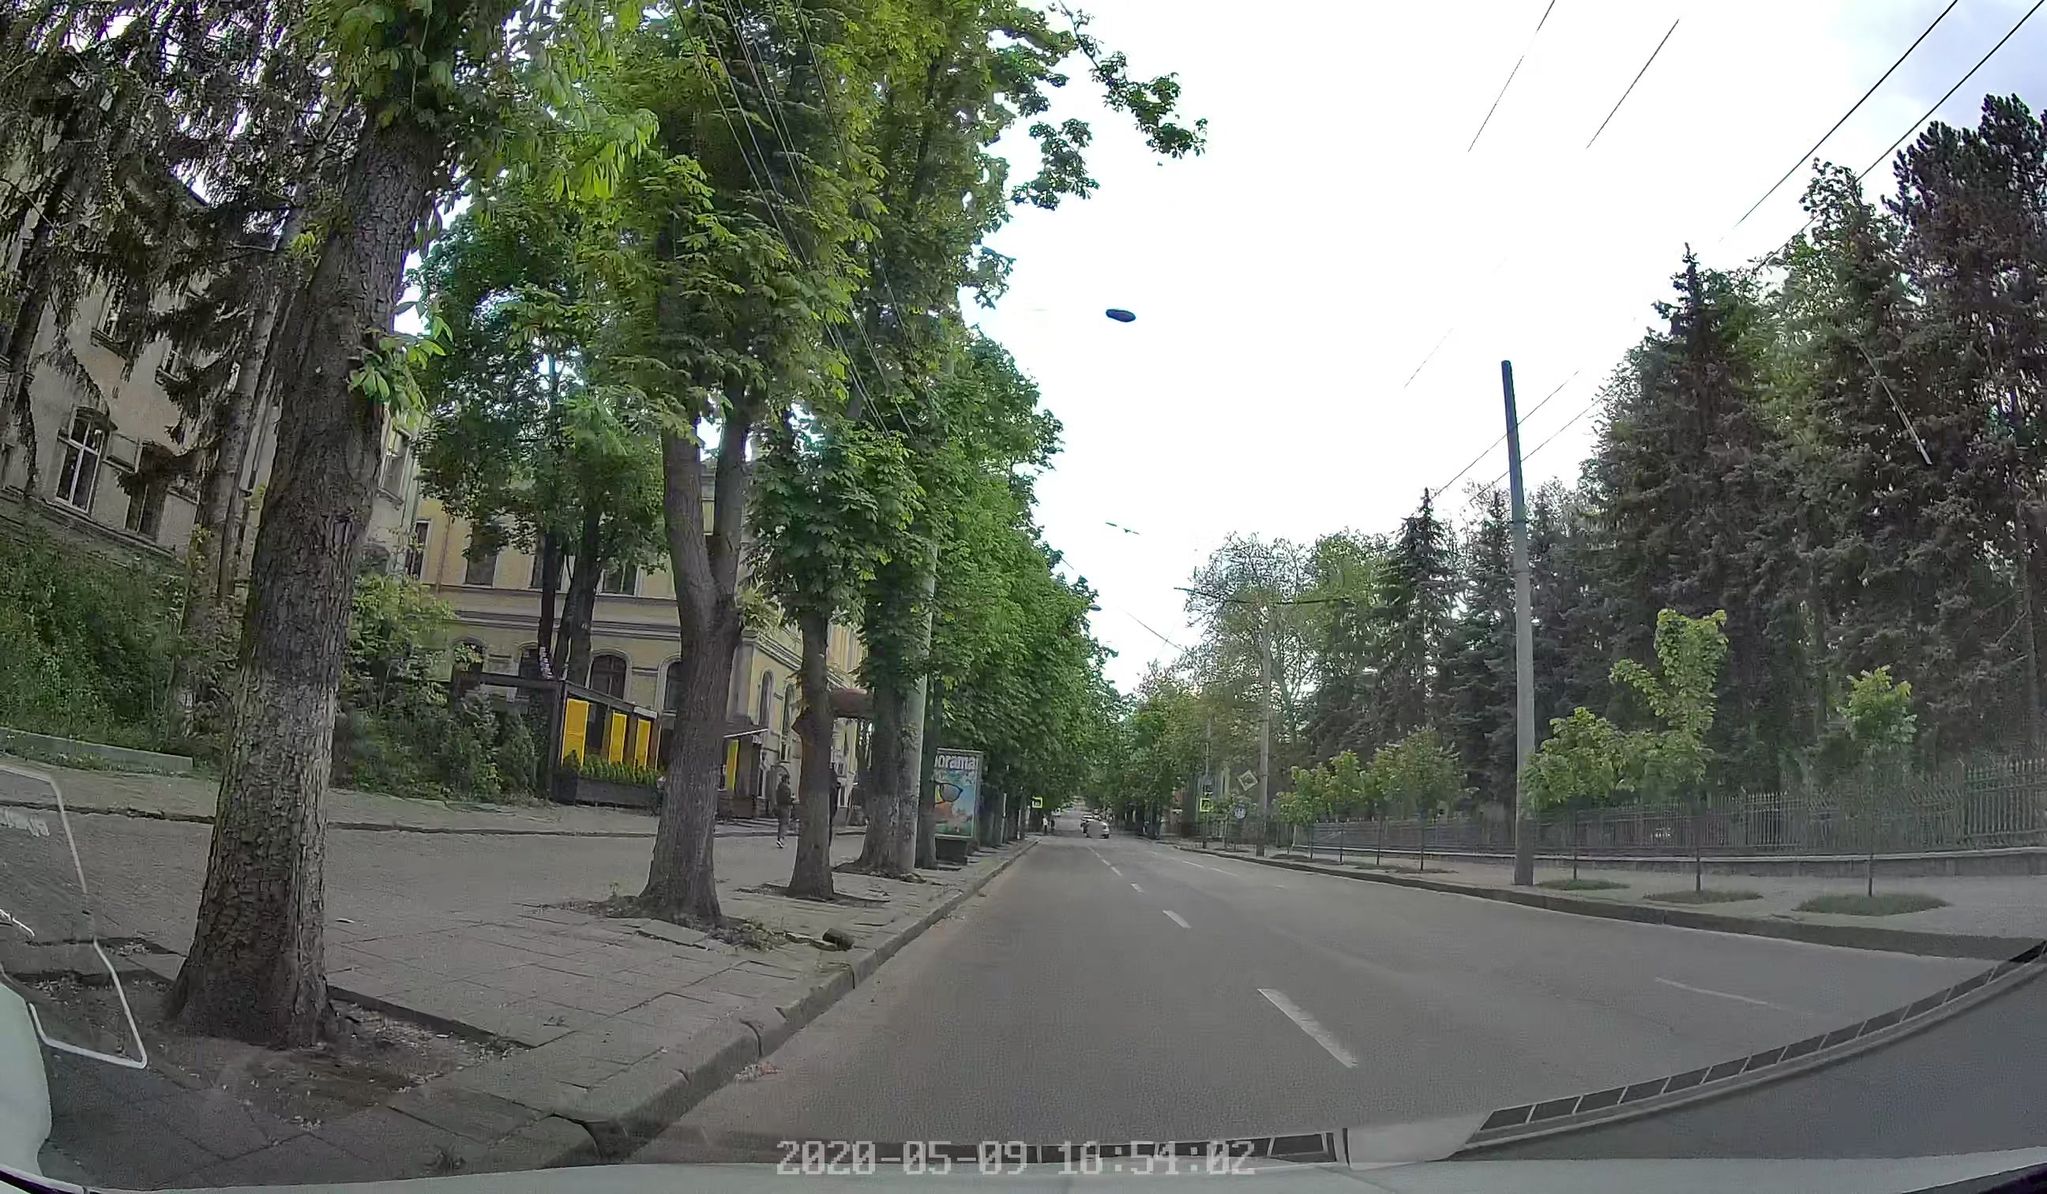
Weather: cloudy
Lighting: day
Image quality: good
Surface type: driving surface
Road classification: primary
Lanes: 3
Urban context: urban centre
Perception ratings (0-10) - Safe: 5.18, Lively: 7.55, Beautiful: 6.7, Boring: 3.19, Depressing: 2.97, Wealthy: 2.96